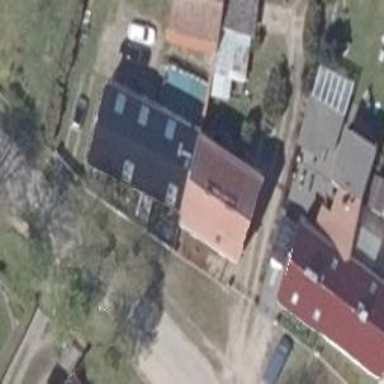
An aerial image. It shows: Building.